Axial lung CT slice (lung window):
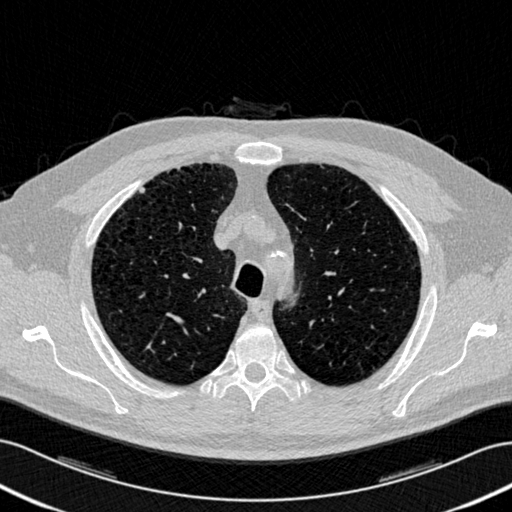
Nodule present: yes
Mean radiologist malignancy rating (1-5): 2